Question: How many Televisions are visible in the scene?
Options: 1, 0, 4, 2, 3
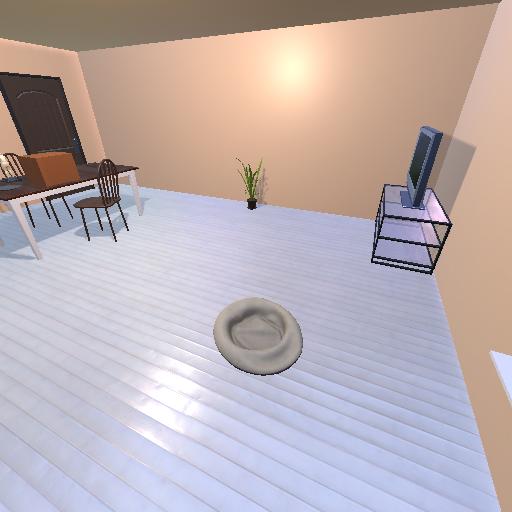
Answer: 1